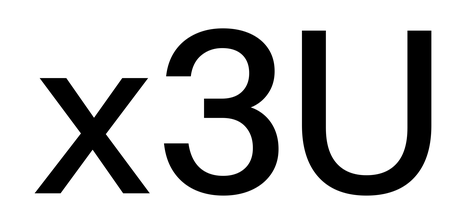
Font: InstrumentSans_Medium